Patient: sex F, age 37
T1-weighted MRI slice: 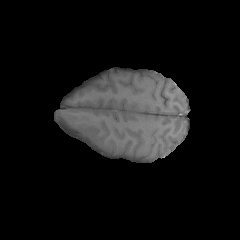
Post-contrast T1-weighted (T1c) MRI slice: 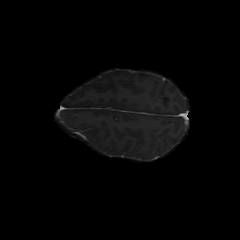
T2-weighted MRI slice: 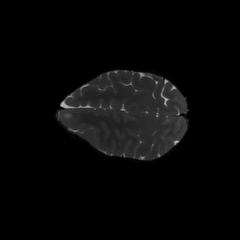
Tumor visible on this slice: yes
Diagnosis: Glioblastoma, IDH-wildtype
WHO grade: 4